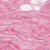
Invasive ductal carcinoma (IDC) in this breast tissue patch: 0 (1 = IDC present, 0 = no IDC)